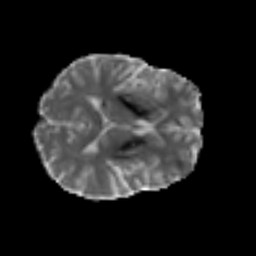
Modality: MD
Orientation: axial
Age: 47
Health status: ill
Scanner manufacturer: philips
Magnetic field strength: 3 T
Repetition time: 9 s
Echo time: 0.127 s